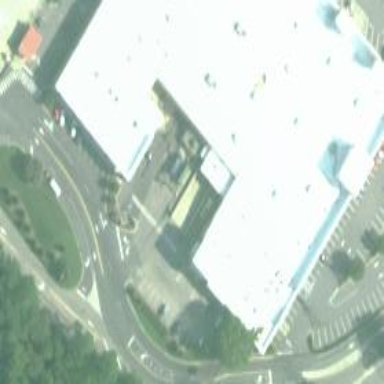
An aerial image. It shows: Commercial building.